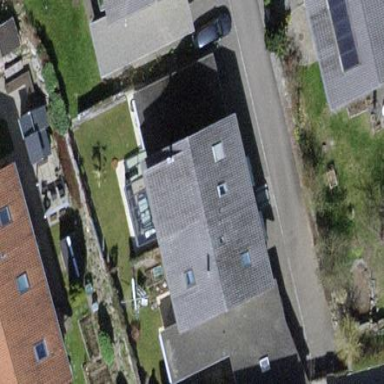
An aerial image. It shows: Semidetached house.